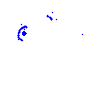
Particle: pion